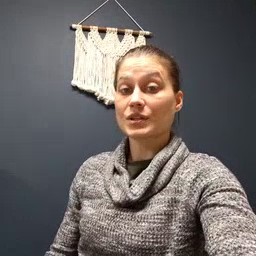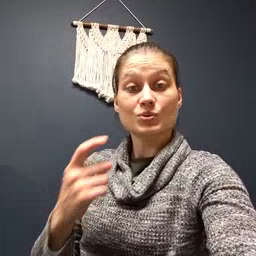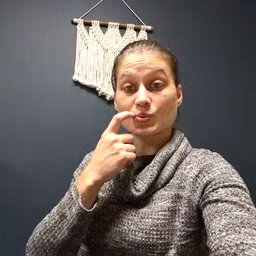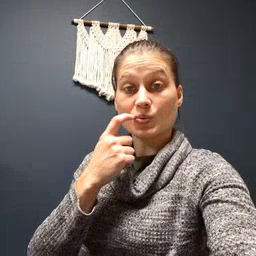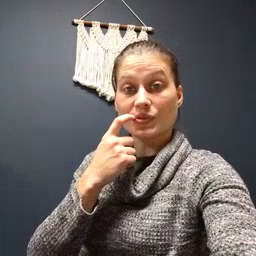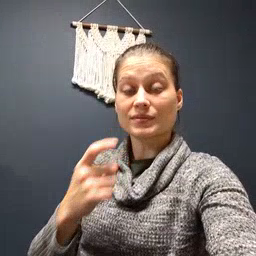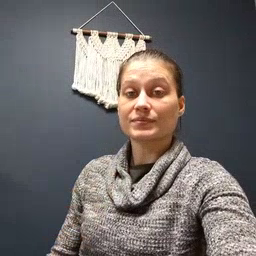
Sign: tooth